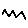
Label: zigzag